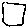
Label: square